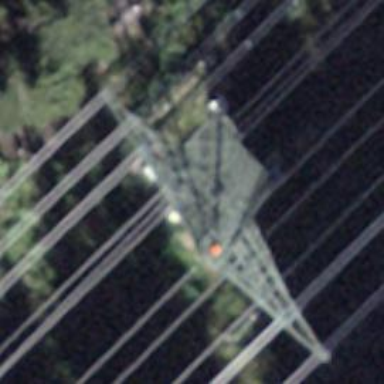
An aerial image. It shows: Lattice structure tower used for power distribution.